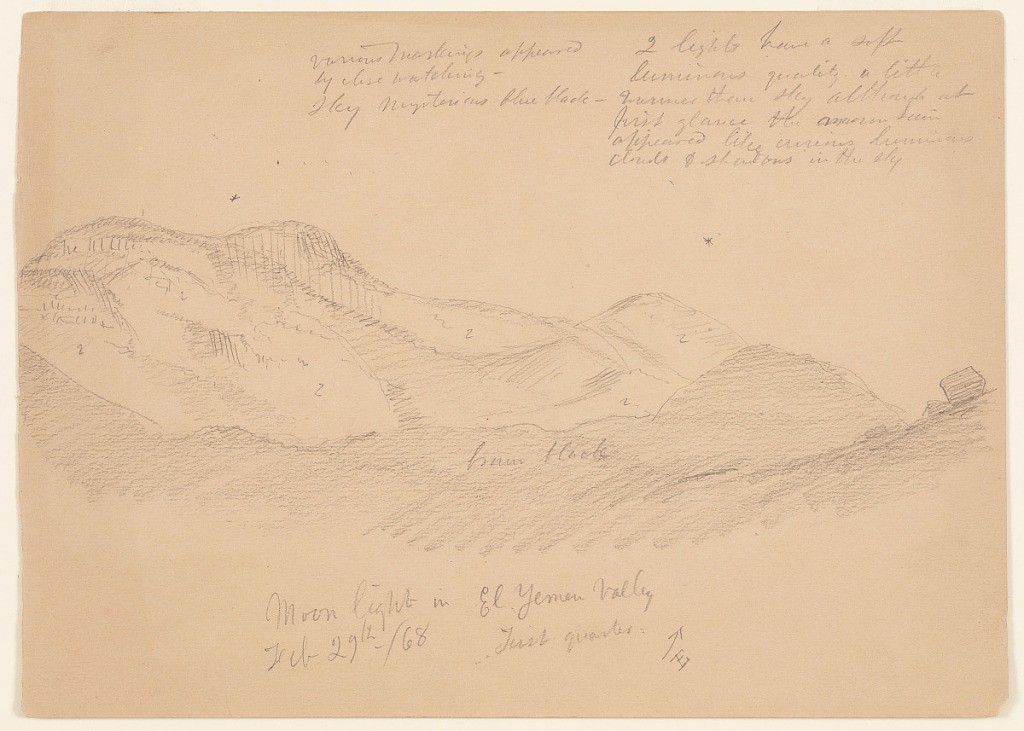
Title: Moonlight in El Yemen Valley, Palestine (Israel)
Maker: Frederic Edwin Church, American, 1826–1900
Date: February 29, 1868
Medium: Graphite on tan laid paper
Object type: drawing
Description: Landscape sketch showing a moonlit view of rolling mountains in the valleys of the Nahal Hatira and Nahal Yemin (known to Church as El Yemen Valley) in the Makhteshim-Ein Yahav Nature Reserve in present-day Israel. The rugged foreground is darkened by shadow with a prominent boulder at extreme right. In the middle distance, undulating mountains are variously illuminated by the light of the moon, including the tallest peak at left. Two stars hang in the sky above.